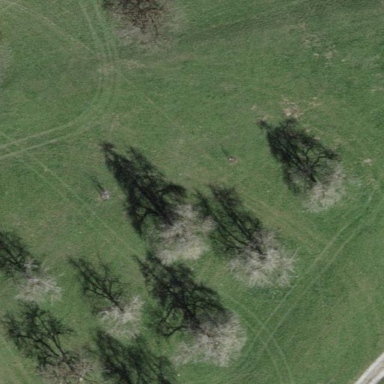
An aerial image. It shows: Orchard.